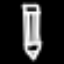
Label: pencil